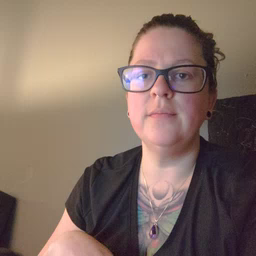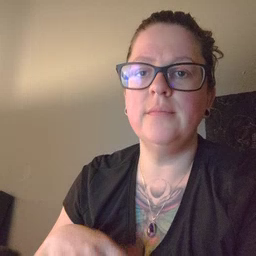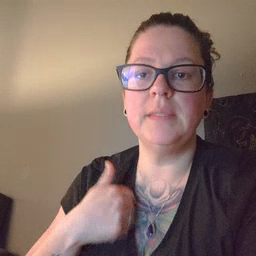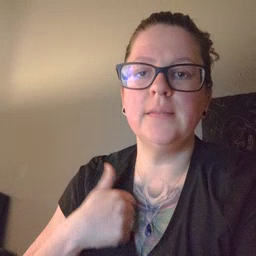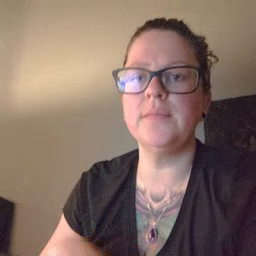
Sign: bath